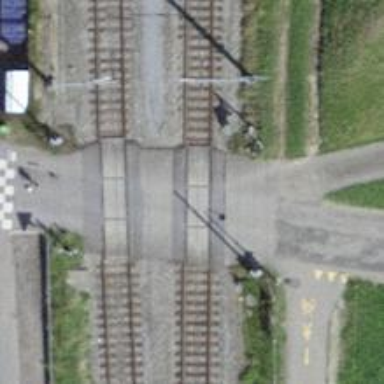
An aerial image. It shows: Railway level crossing.